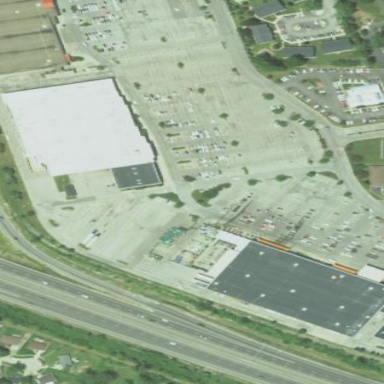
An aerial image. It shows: Retail area.